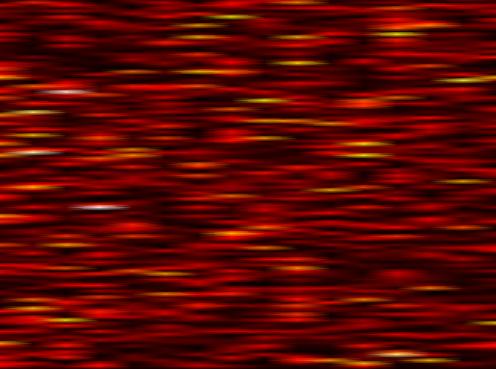
Label: FOFDM